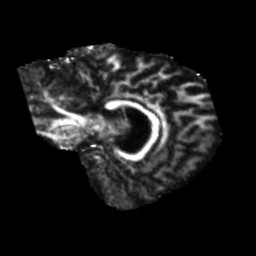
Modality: FA
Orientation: sagittal
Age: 68
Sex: male
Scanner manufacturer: siemens
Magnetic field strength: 3 T
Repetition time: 5.25 s
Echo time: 0.08 s